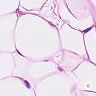
Metastatic tissue present: no